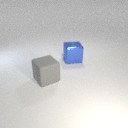
large gray rubber cube in front of large blue metal cube